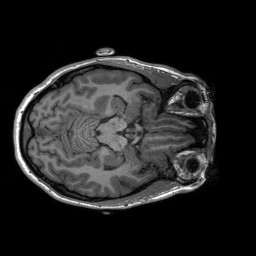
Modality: T1w
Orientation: coronal